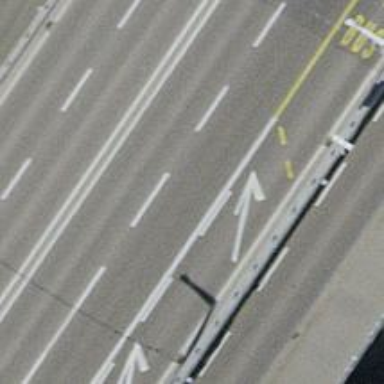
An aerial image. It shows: Primary highway bridge with trolley wires. The asphalt surface includes track on the right for cycling.